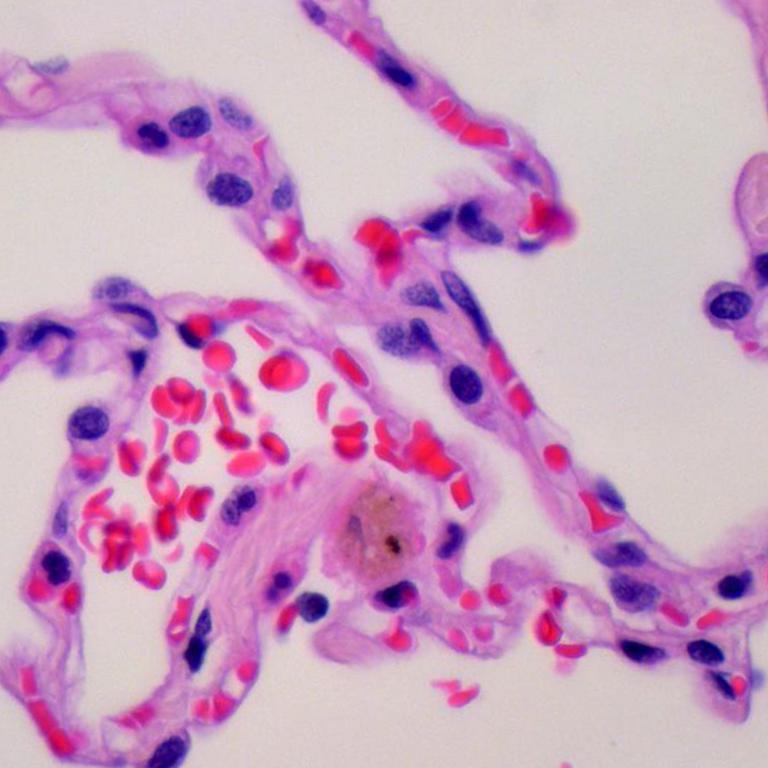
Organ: lung
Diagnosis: benign